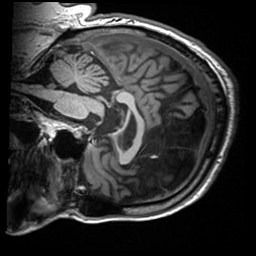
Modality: T1w
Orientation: sagittal
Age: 74
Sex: male
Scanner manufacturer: siemens
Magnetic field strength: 3 T
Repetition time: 2.2 s
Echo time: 0.00245 s